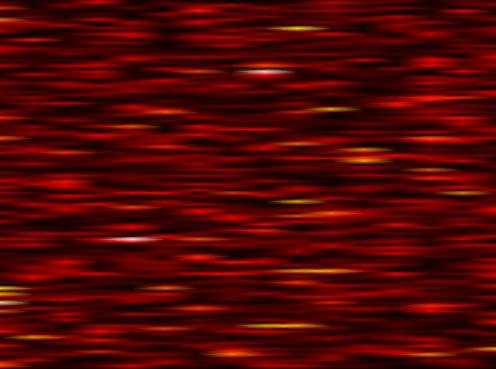
Label: WOLA